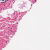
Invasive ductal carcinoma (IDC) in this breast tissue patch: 0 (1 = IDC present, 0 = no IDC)